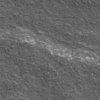
Label: not_dusty